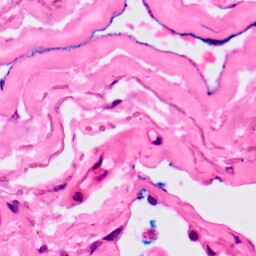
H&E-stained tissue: Lung